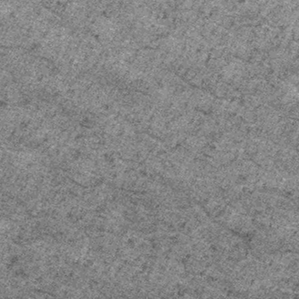
Label: frost